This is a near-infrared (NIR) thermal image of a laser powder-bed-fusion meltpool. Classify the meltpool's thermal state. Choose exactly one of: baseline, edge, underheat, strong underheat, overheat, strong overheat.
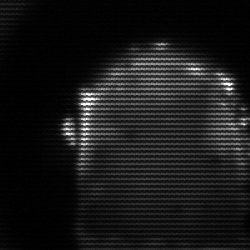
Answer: baseline